Question: I have data formatted like this:

I marked the "multi-level" header on the x-axis in orange.
Goal is to analyse it in Tableau.
How might I get aggregates by level and clean this source data?
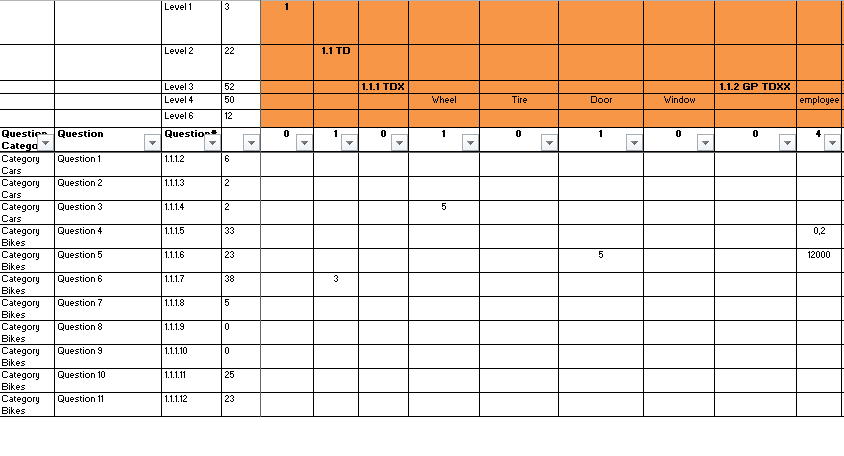
Answer: Solved this through loading it into MSQL Server and unpivot the data to get one peace of data per row.